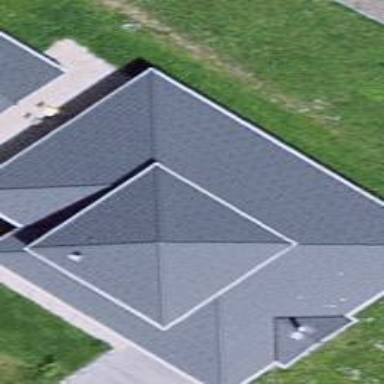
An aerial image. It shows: Building with pyramidal-shaped roof.